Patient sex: M
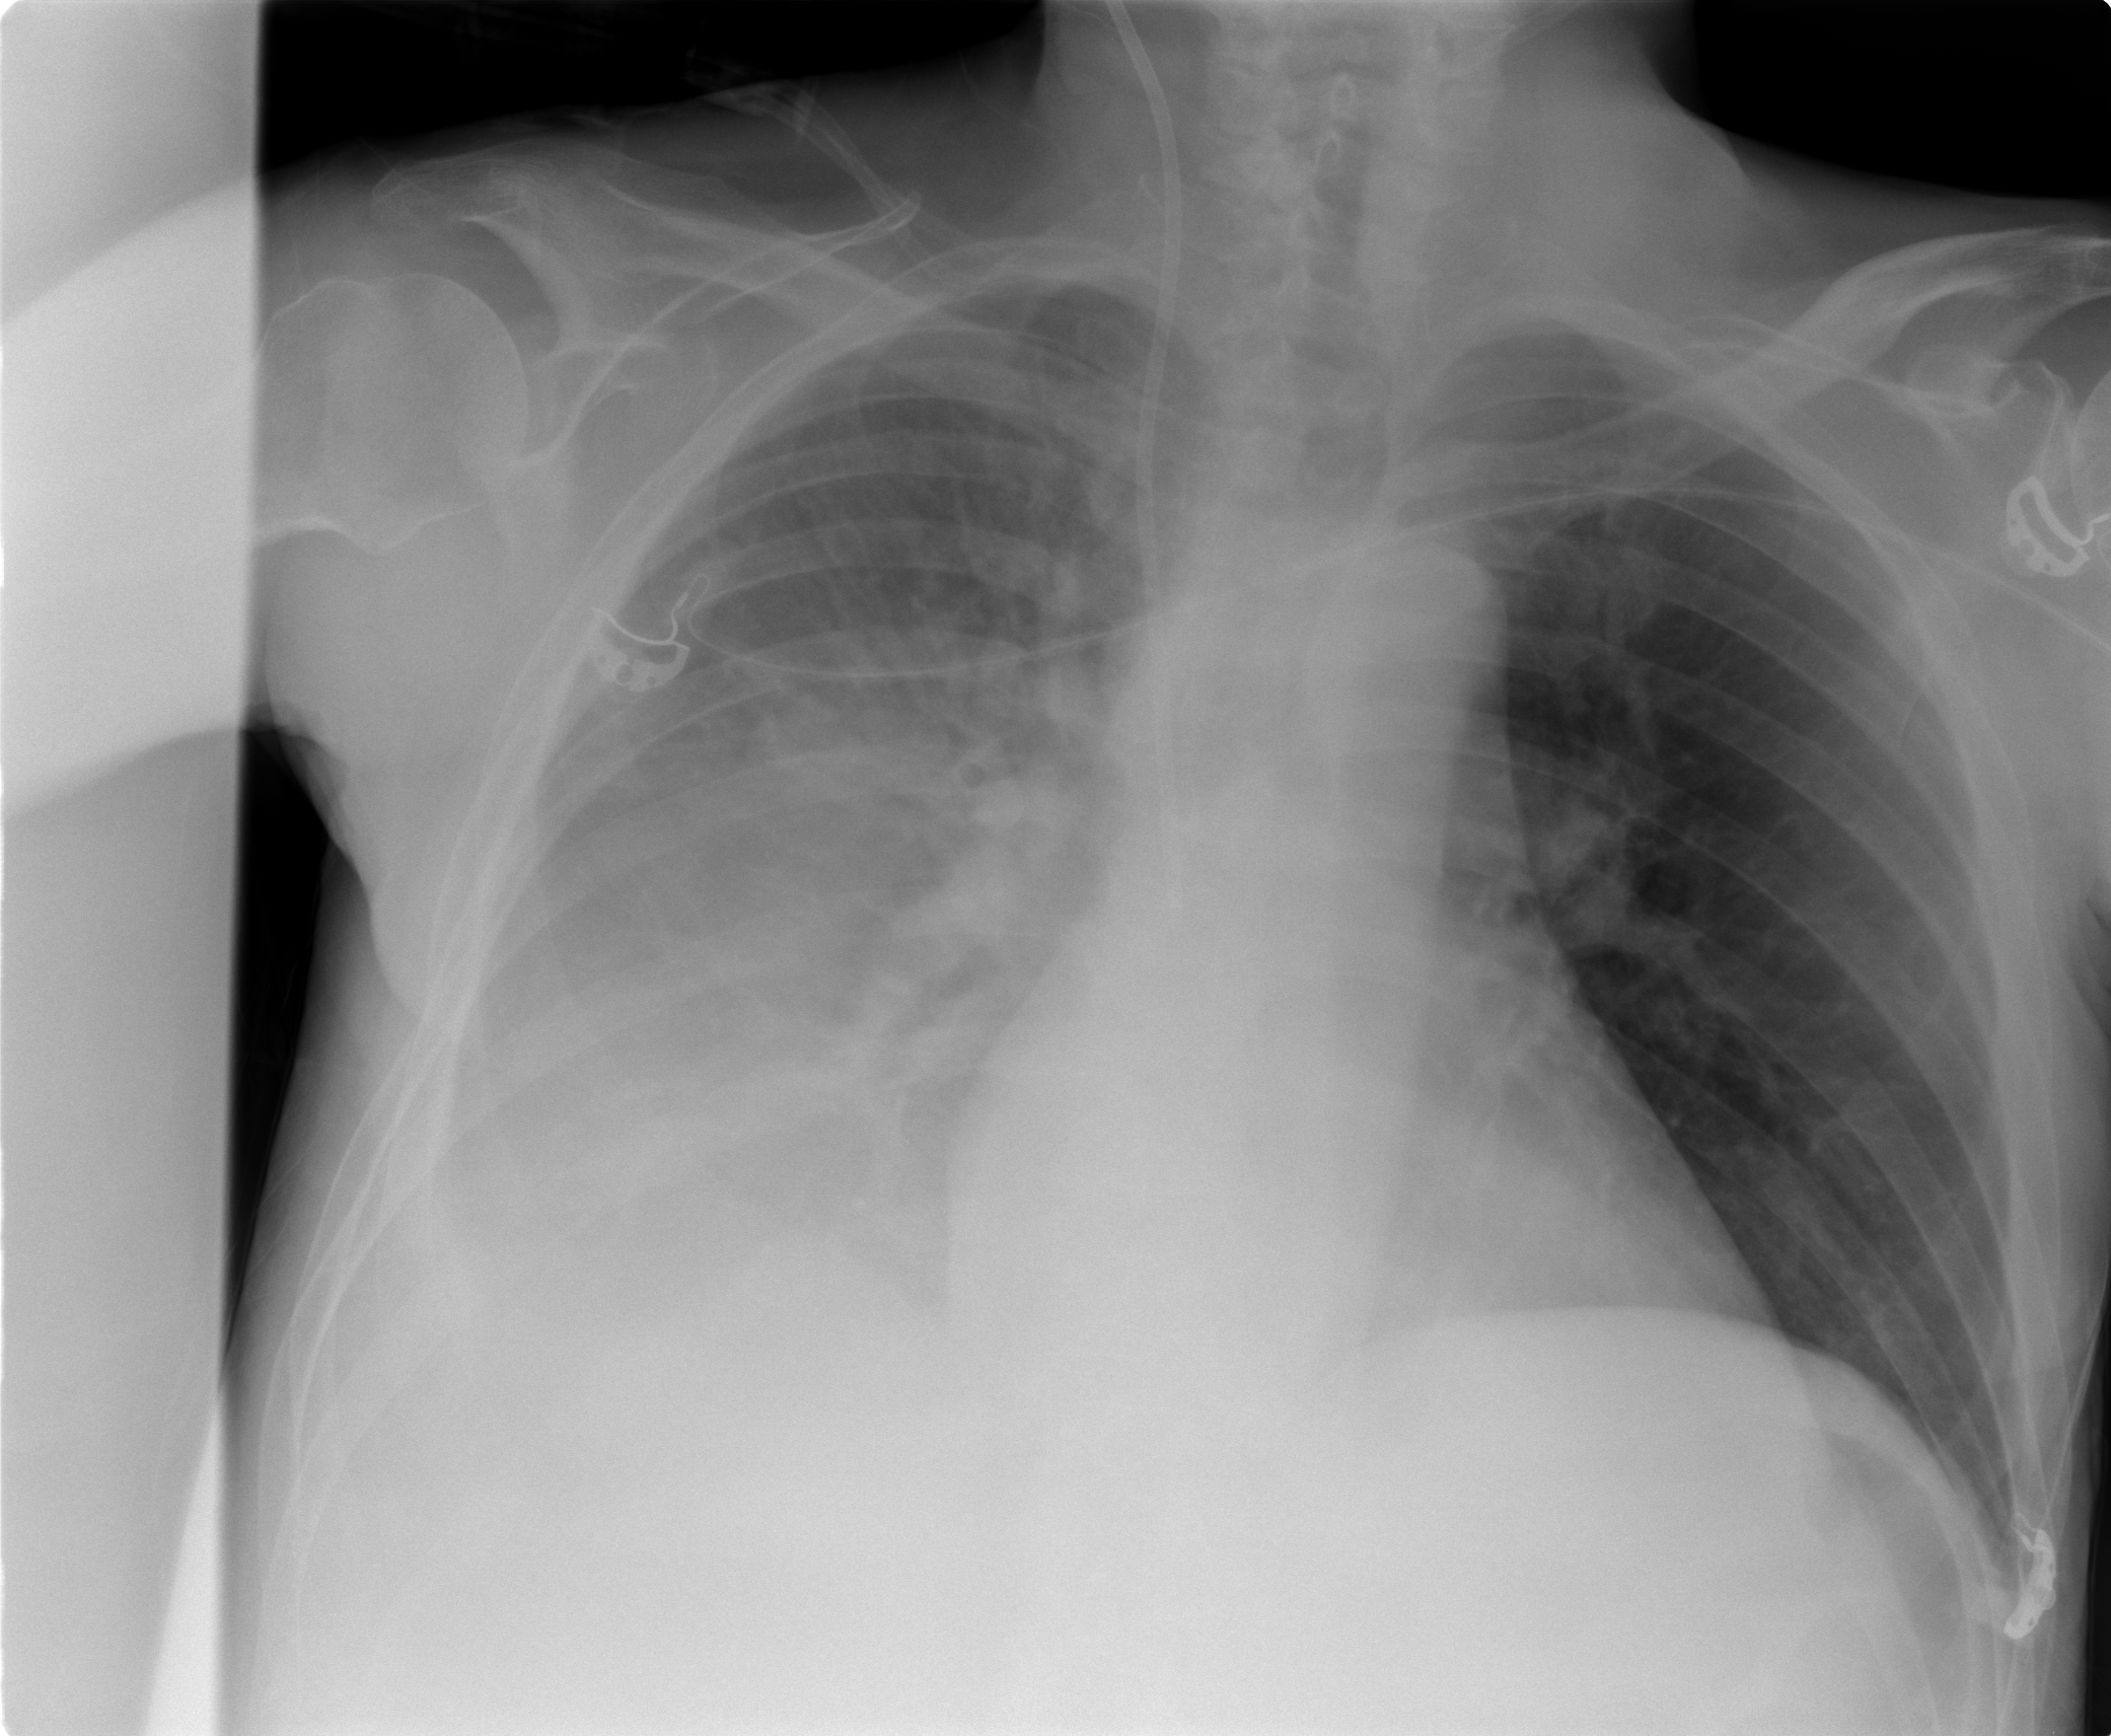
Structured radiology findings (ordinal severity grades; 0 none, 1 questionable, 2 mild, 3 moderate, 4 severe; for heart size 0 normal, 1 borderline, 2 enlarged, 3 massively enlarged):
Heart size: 0
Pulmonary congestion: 0
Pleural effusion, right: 3
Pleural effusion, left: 0
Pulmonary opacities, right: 0
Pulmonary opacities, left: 0
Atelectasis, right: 3
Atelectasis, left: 0